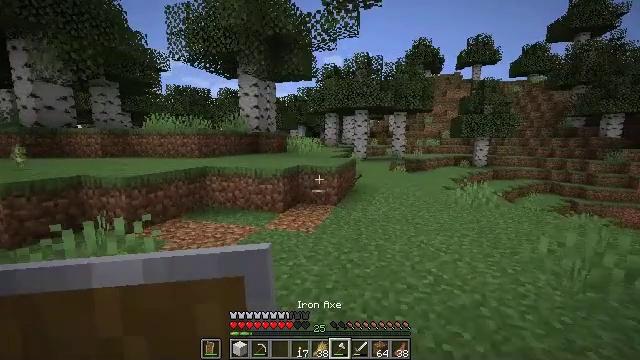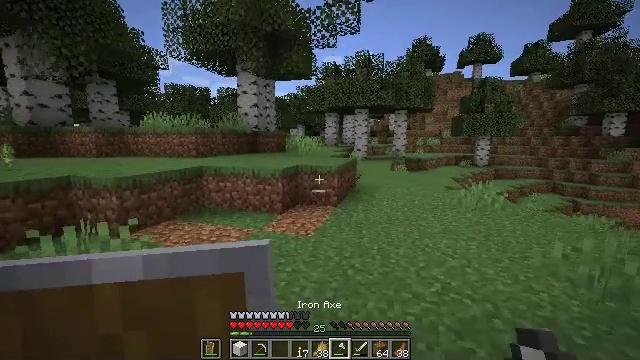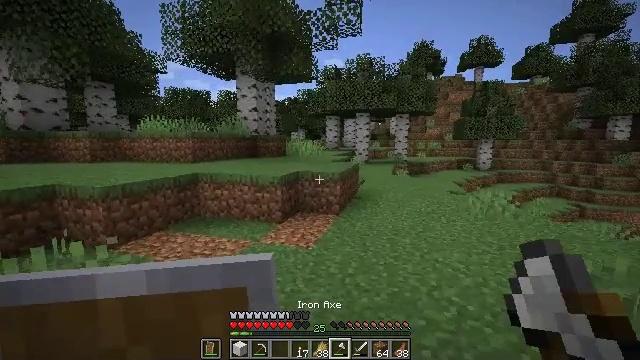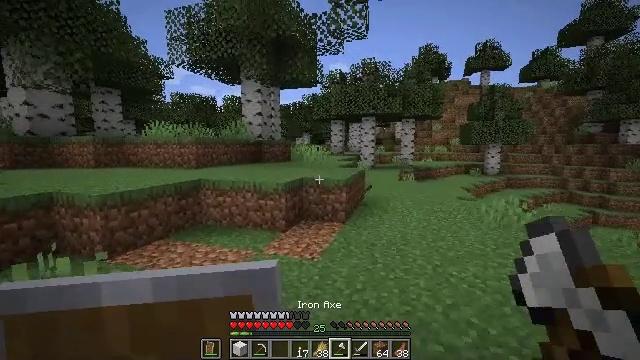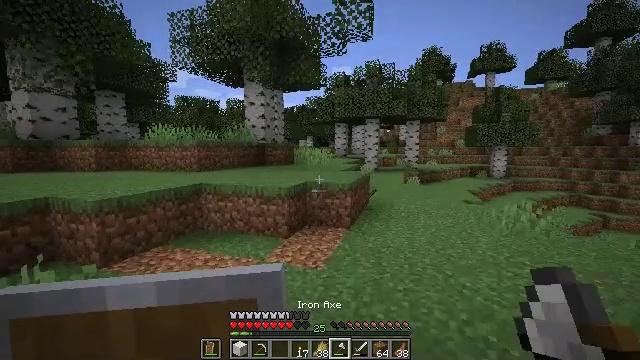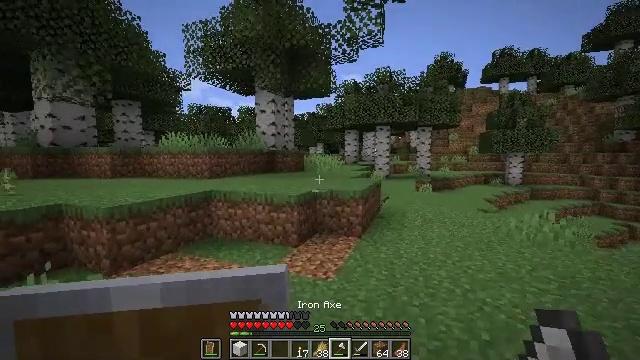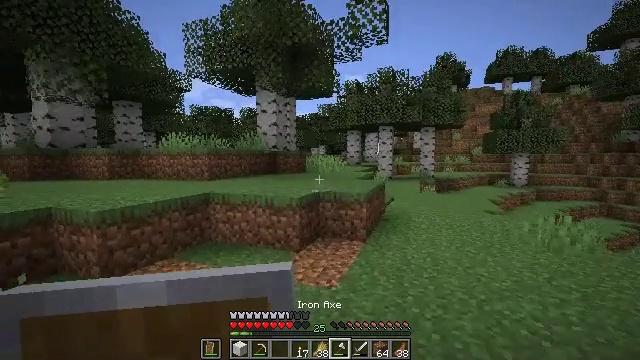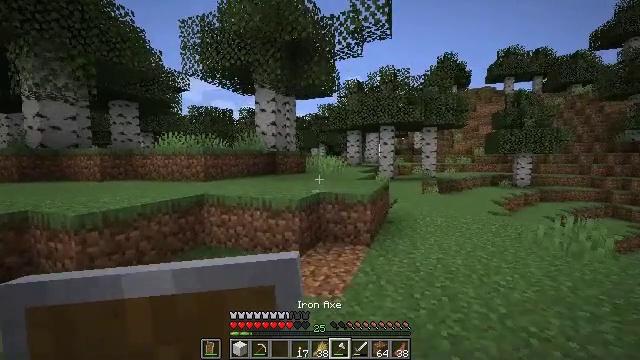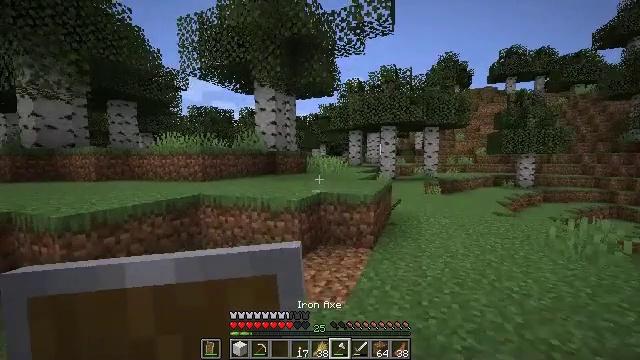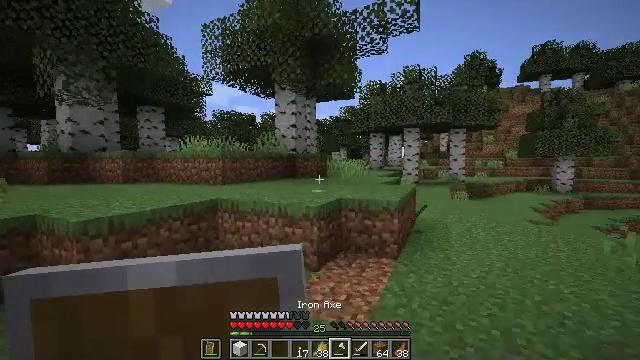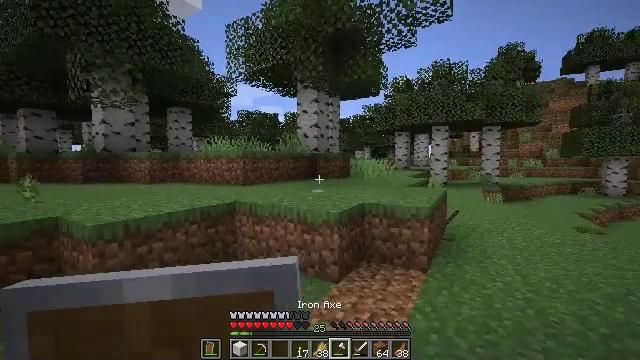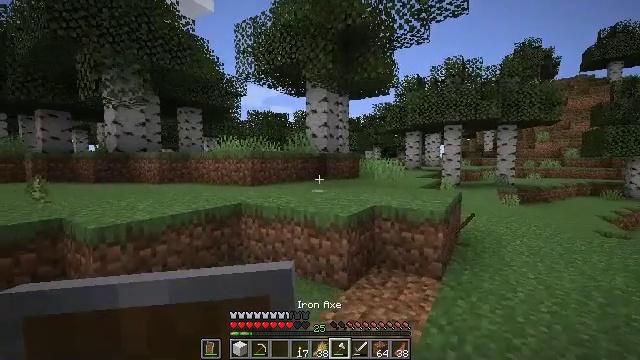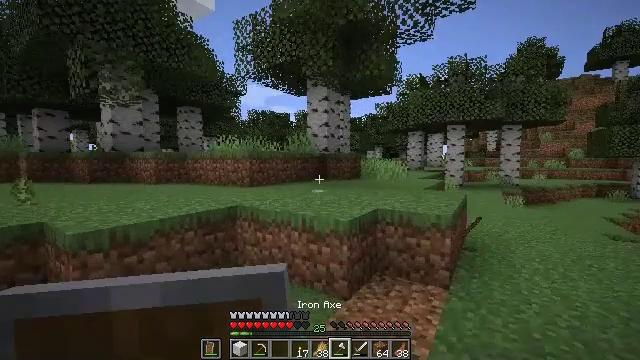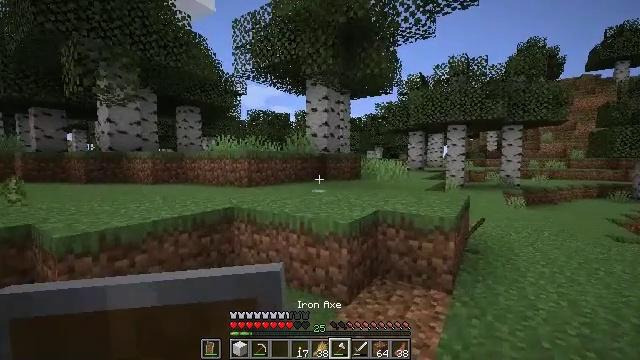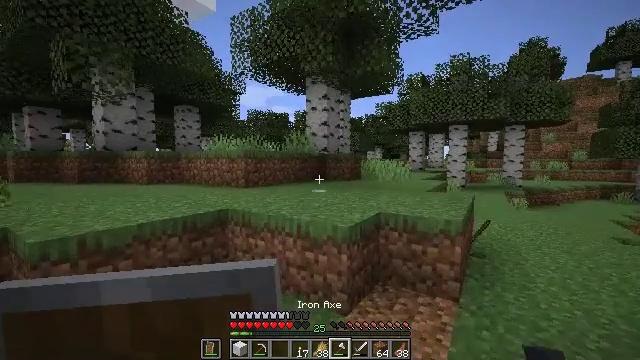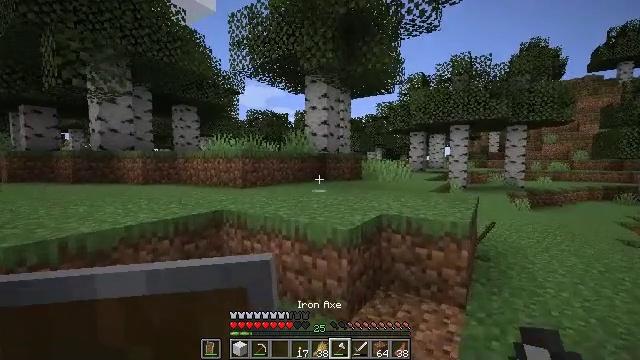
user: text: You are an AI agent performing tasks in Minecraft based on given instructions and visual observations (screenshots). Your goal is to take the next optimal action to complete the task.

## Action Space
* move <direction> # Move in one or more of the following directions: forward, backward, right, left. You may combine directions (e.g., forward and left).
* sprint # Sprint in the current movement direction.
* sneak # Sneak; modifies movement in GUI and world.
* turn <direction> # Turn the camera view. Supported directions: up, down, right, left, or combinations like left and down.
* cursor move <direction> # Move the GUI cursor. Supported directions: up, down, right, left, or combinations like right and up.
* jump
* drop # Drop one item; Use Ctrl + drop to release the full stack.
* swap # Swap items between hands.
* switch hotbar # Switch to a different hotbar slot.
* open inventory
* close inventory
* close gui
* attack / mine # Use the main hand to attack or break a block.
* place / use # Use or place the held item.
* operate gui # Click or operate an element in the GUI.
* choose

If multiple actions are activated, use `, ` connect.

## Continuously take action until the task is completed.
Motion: motion action
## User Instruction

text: Mine the birch log from the tree.
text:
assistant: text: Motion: move forward, attack / mine
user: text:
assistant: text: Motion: move forward, attack / mine
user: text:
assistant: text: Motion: move forward, turn left and up, attack / mine
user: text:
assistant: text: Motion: move forward, attack / mine
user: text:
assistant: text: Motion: move forward, turn left and up, attack / mine
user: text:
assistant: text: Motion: move forward, attack / mine
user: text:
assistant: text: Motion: move forward, attack / mine
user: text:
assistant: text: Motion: move forward, attack / mine
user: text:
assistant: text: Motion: move forward, turn left, attack / mine
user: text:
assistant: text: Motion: move forward, turn left, attack / mine
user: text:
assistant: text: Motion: move forward, turn left, attack / mine
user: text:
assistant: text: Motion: move forward, attack / mine
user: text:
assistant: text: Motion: move forward, attack / mine
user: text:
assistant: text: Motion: move forward, attack / mine
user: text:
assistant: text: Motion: move forward, attack / mine
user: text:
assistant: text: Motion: move forward, attack / mine
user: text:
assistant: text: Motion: move forward, attack / mine
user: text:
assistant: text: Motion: move forward, attack / mine
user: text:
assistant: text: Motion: move forward, attack / mine
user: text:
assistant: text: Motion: move forward, attack / mine
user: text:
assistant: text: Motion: move forward, attack / mine
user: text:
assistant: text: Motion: move forward, attack / mine
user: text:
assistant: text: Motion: move forward, attack / mine
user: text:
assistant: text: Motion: move forward, attack / mine, jump
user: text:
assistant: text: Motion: move forward, attack / mine, jump
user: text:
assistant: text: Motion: move forward, attack / mine, jump
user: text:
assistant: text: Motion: move forward, attack / mine, jump
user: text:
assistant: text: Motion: move forward, attack / mine, jump
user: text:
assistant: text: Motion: move forward, attack / mine
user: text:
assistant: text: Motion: move forward, attack / mine